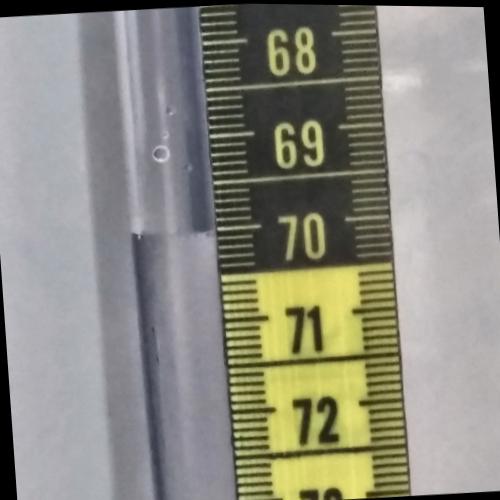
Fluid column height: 70.0 cm